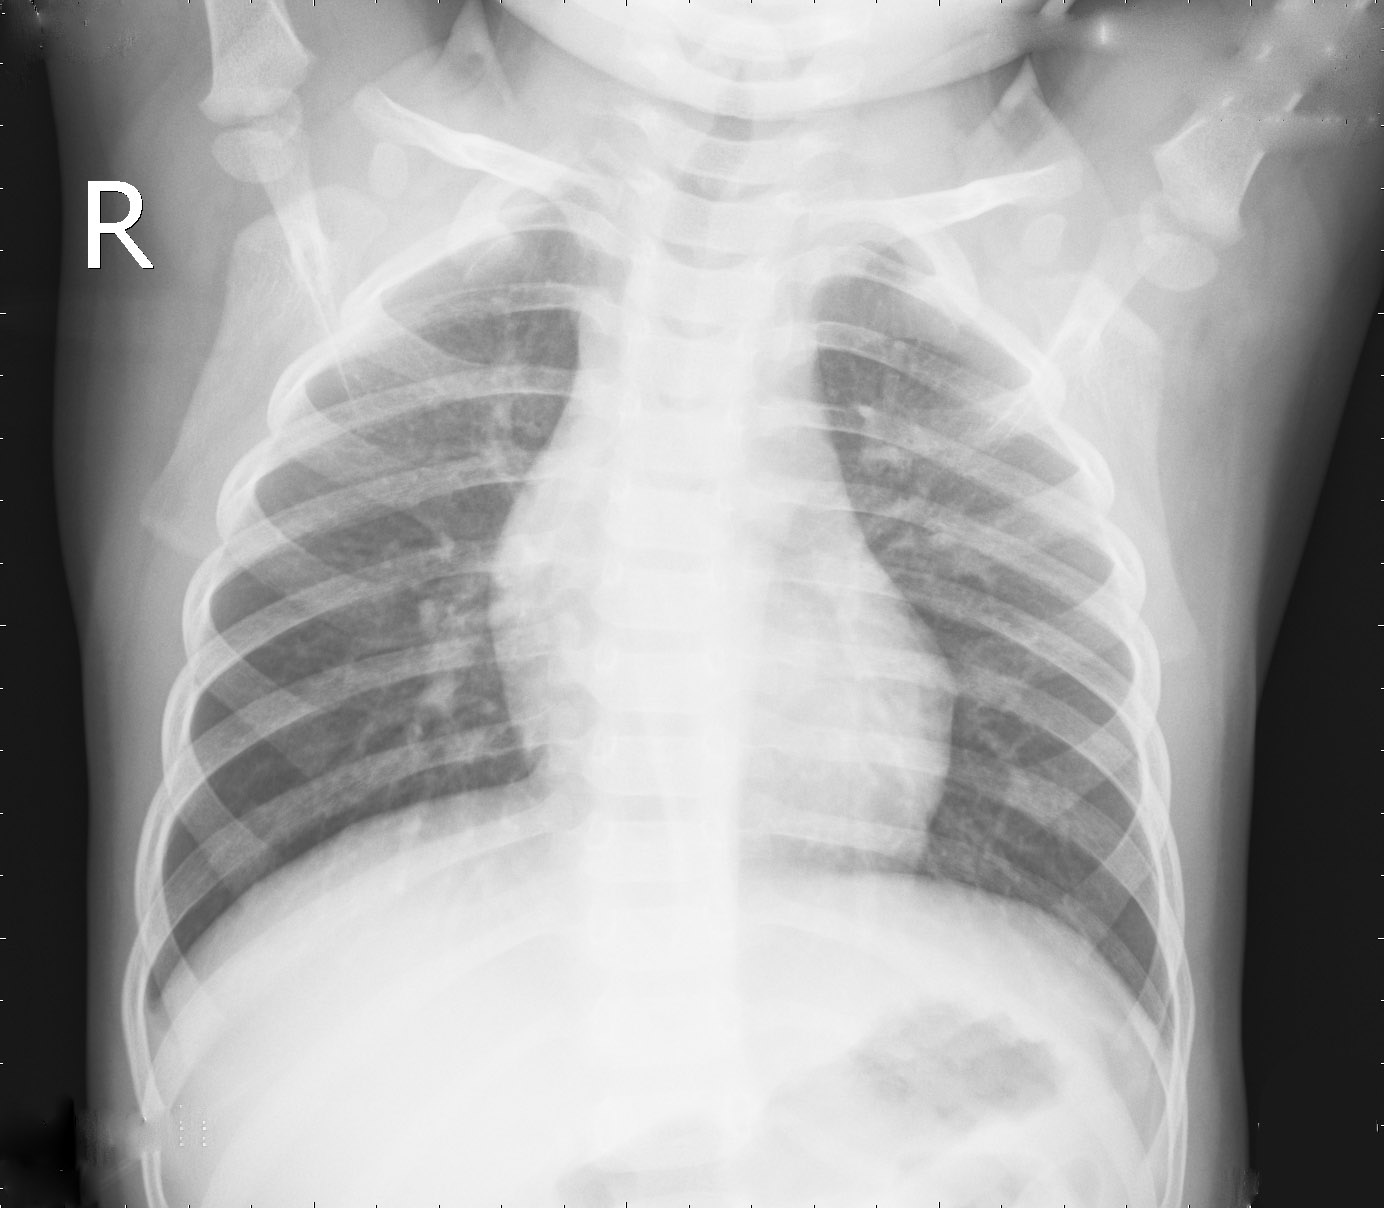
Diagnosis: NORMAL